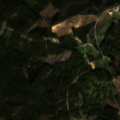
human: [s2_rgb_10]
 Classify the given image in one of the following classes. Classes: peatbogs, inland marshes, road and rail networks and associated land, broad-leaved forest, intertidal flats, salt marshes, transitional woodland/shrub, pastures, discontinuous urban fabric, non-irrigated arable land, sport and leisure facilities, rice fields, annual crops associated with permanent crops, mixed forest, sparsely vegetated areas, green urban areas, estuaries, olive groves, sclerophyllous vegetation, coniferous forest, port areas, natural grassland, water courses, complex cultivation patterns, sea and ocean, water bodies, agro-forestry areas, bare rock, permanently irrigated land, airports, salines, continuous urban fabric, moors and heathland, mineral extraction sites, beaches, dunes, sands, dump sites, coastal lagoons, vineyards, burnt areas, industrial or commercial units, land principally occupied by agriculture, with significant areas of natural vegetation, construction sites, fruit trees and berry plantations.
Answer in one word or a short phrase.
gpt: complex cultivation patterns, land principally occupied by agriculture, with significant areas of natural vegetation, broad-leaved forest, mixed forest, transitional woodland/shrub